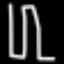
Label: pants